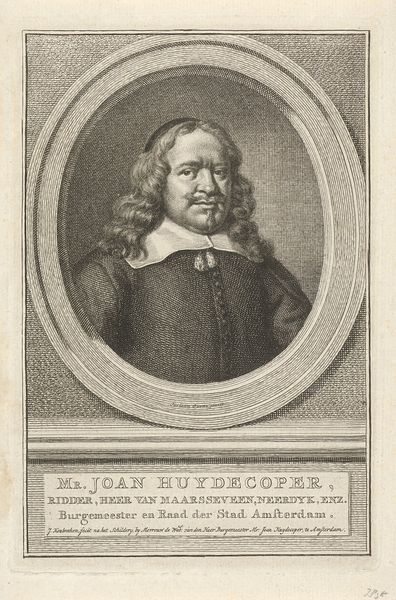
Titel: Portret van ridder Joan Huydecoper II
Künstler: Jacob Houbraken
Standort: Amsterdam
Institution: Rijksmuseum
Schlagwörter: white, black, collar, face, hair, nose, old, portrait, print, man, head, eyes, black and white, frame, oval, brow, chin, mouth, buttons, beard, curls, vest, engraving, bart, circle, eye, book, lips, long, dutch, cheek, forehead, page, round, goatee, text, mustache, words, europe, white collar, medallion, frown, european, fat, joan, wrinkle, brows, amsterdam, wavy hair, mustach, large nose, huydecoper, joan huydecoper, puritin, mr. joan huydecoper, niggrt, burgemeester, raad, bürgermeister, langhaar